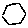
Label: hexagon